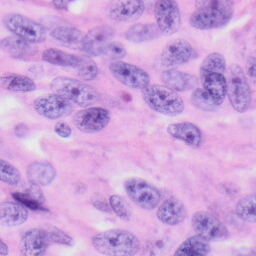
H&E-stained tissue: Skin